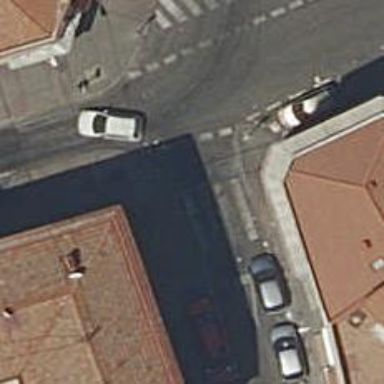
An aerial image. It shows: Uncontrolled zebra crossing on the road.